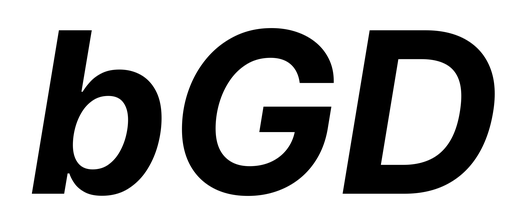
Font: Inter-Italic_Bold_Italic